Question: I've got the following XML file:
'''
<?xml version="1.0" encoding="UTF-8" standalone="yes"?>
<invoice xmlns="http://www.jemos.co.uk/xsds/experiments">
<header date="2012-12-27T13:17:03.652Z" invoiceId="0yFUWhwmHH">
<seller name="euxz0bIqiC">
<address line1="fxWDfaMu8O" line2="u5LmqdrH6f" line3="5c7XVSiXCh"
city="CyCJOexD1v" postcode="Td4RmntPah" country="_vzVd1oo1Z" />
</seller>
<buyer name="UKNWLox8WE">
<address line1="6RcK4QKz94" line2="U04UEsRMjh" line3="lnSWe9NY0r"
city="g5nj0tbJbx" postcode="evyno9yUR6" country="rpIgh2XDIo" />
</buyer>
</header>
<details>
<items>
<item id="ZBV9eUw0MS" description="h_x4Lqr2bp" quantity="1356614223664"
price="0.552495629185551" currency="NdqzH508tA" />
<item id="HNAQbfAXrv" description="sTgStzKny7" quantity="1356614223666"
price="0.10527685341195969" currency="tvJUSZjipG" />
<item id="ikJ0y_8TdZ" description="RUXb6n7cMJ" quantity="1356614223667"
price="0.8693868918655814" currency="8LHywfSuC7" />
<item id="lbdLaiI7zK" description="B_kId9Er07" quantity="1356614223668"
price="0.9610746134524019" currency="bJvcOByXzx" />
<item id="fBRl89ir8K" description="CuUiyjfFrz" quantity="1356614223669"
price="0.6002495627735738" currency="WqB4AgH6Jv" />
</items>
</details>
'''
And have got the following code:
'''
using System;
using System.Collections.Generic;
using System.Linq;
using System.Text;
using System.Xml.Linq;
namespace XMLExperiments
{
class Program
{
static void Main(string[] args)
{
XDocument xml = XDocument.Parse(Properties.Resources.test);
IEnumerable<XElement> items = xml.Descendants()
.Where(el => el.Name.LocalName.Contains("item"));
foreach (XElement item in items)
{
IEnumerable<XAttribute> attrs = item.Attributes()
.OrderBy(at => at.Name.LocalName);
foreach (XAttribute attr in attrs)
Console.WriteLine("Attribute name: {0}", attr.Name.LocalName);
}
Console.ReadKey();
}
}
}
'''
Upon execution, I get the following:

I'd have expected "currency" to appear first, whereas all other items are correctly ordered. Something similar happens also if I order descendingly.
Any pointers?
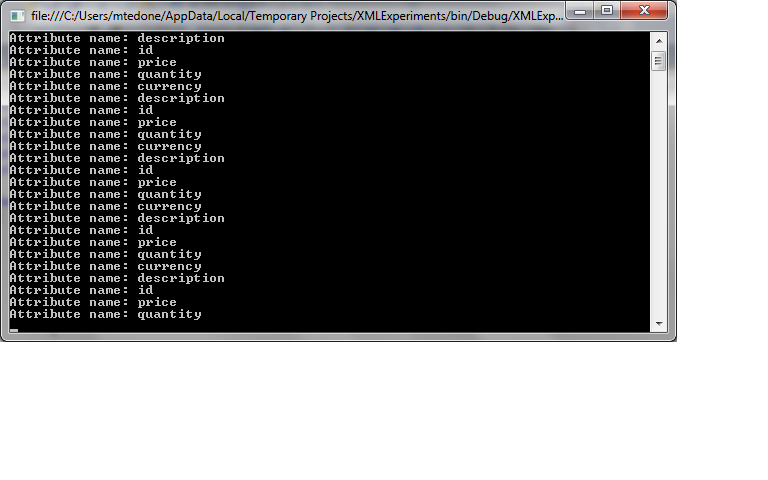
Answer: Based on your output, it looks like it did.
The last few lines are:
'''
currency
description
id
price
quantity
'''
In your screen shot there are 4 places where "currency" exists and 5 that "quantity" exists. All things point to the first line simply being scrolled off the top.